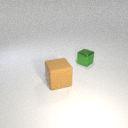
large brown rubber cube in front of small green metal cube